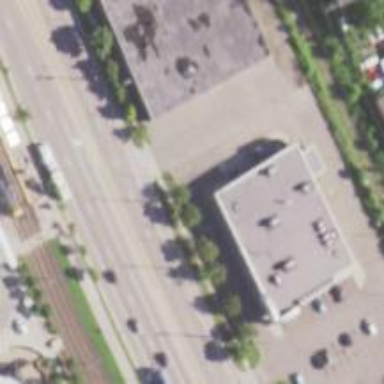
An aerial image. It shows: Pharmacy building providing healthcare services.